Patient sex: M
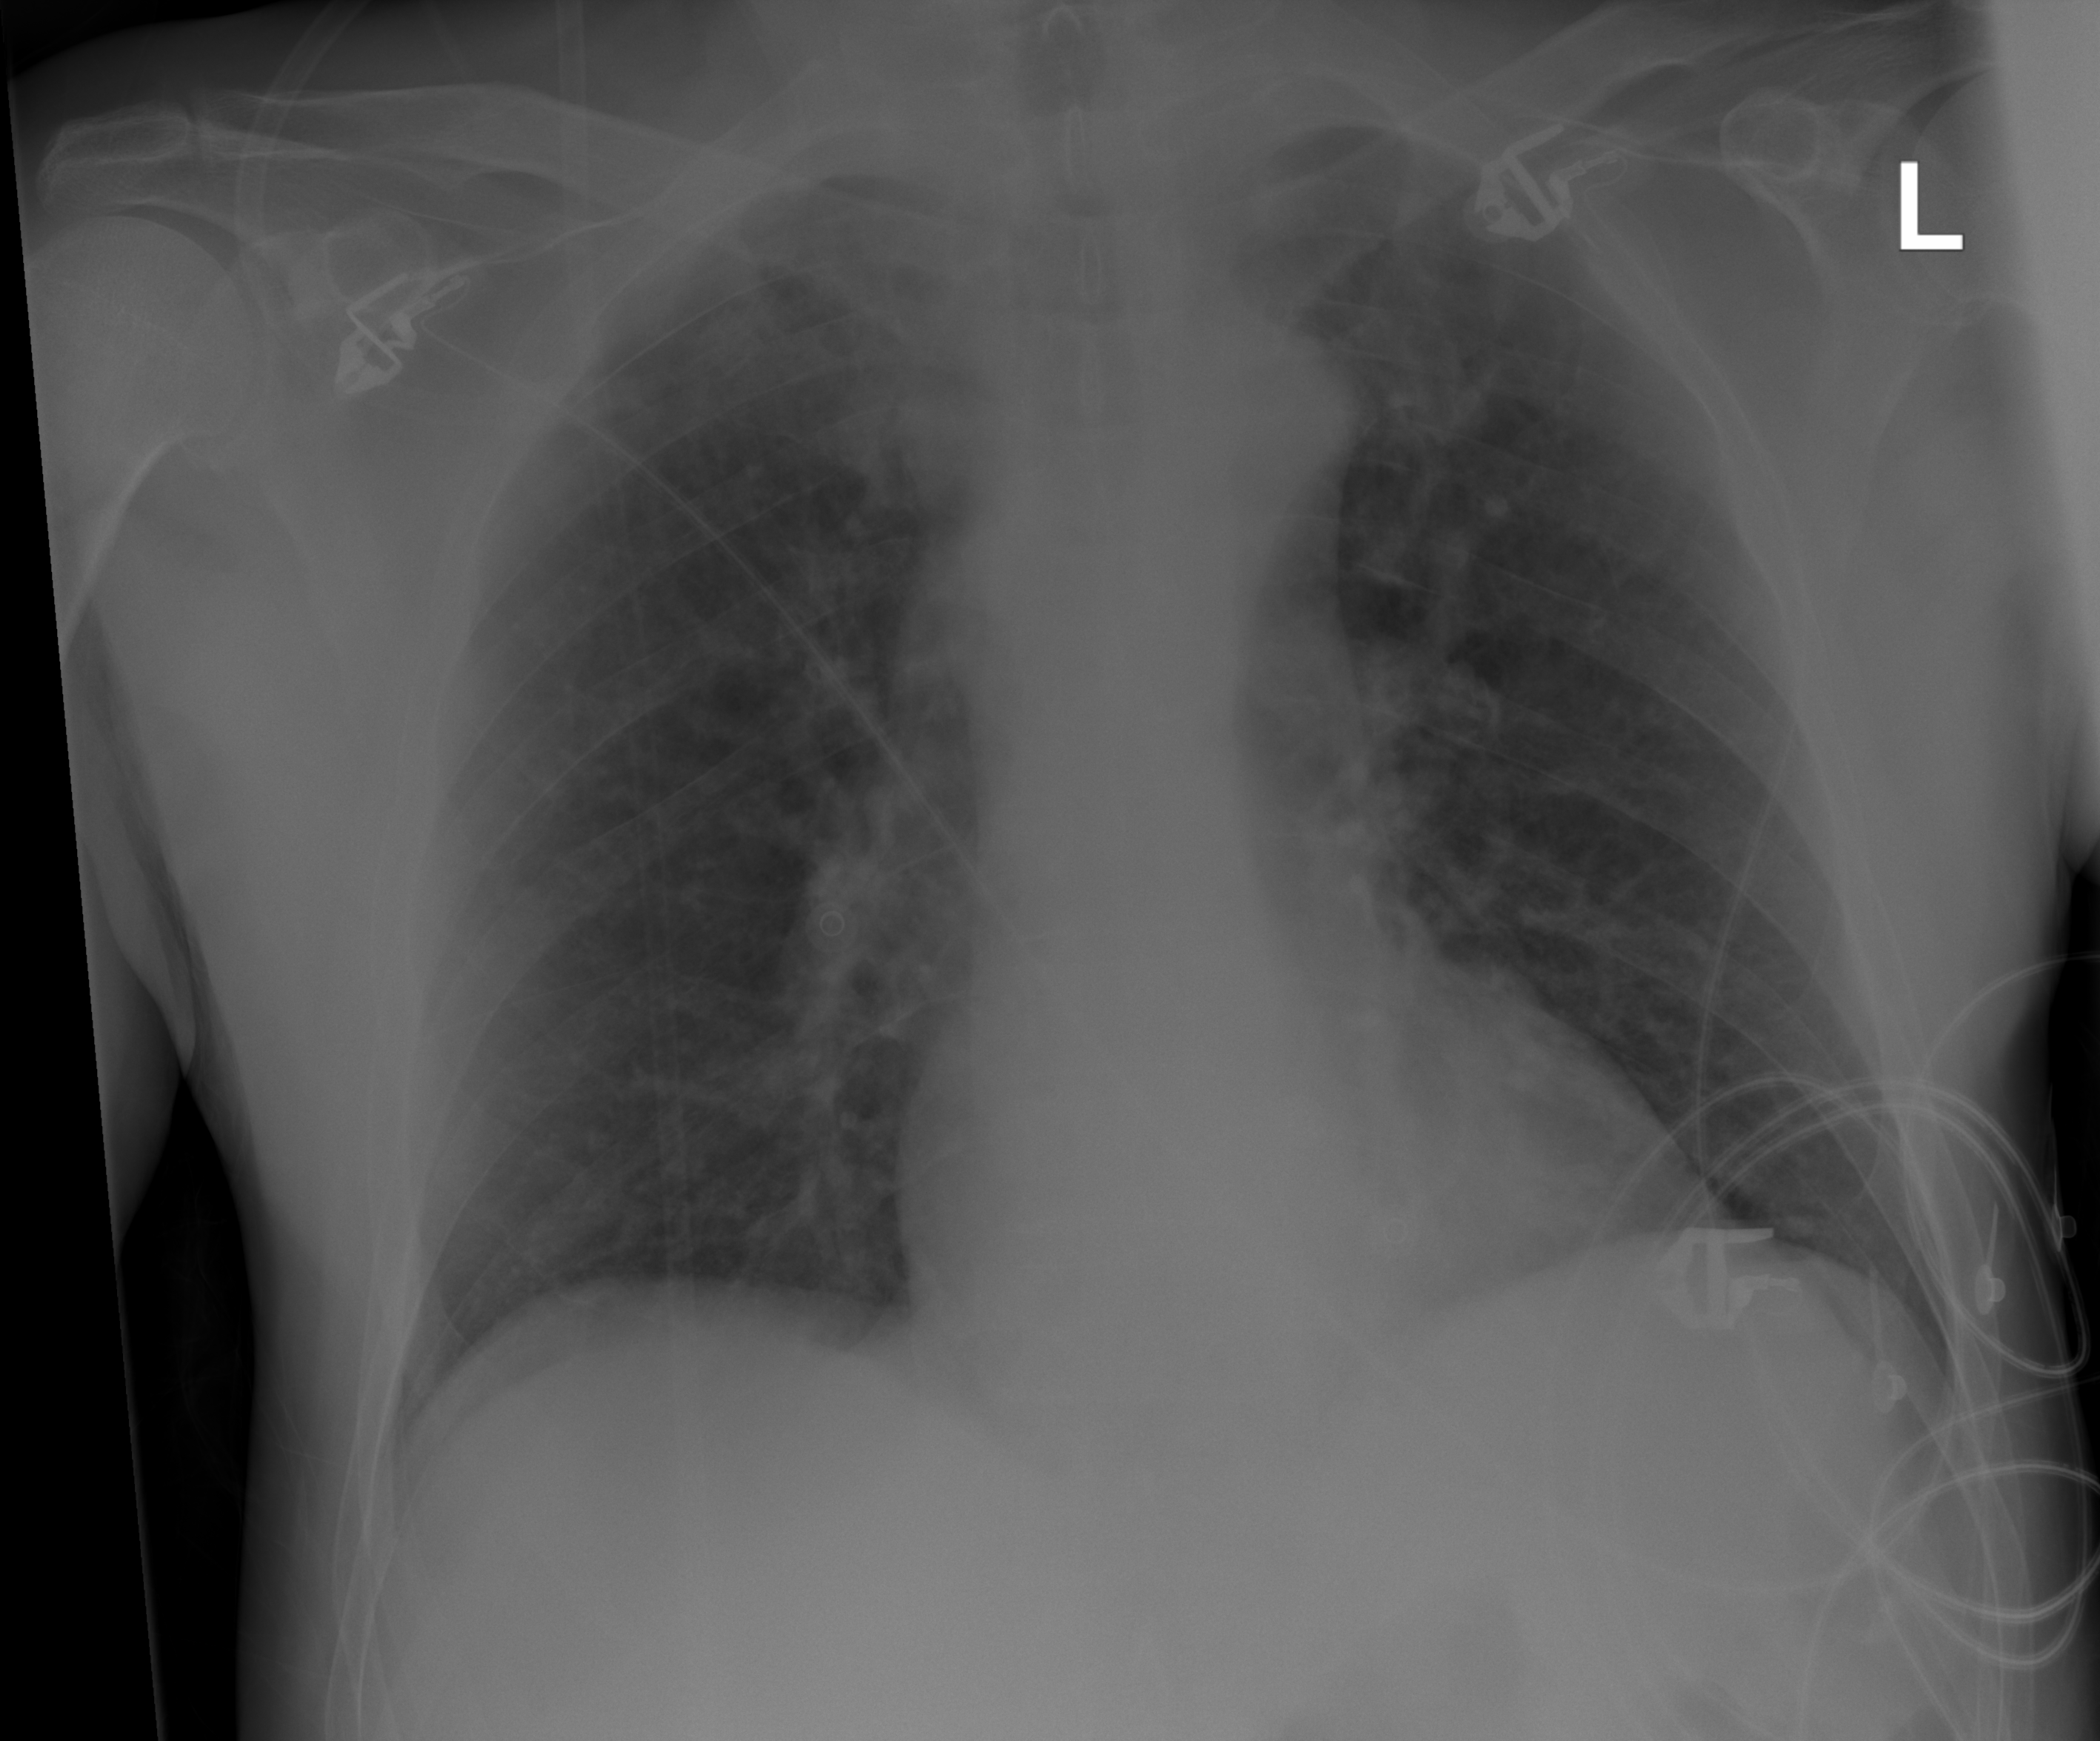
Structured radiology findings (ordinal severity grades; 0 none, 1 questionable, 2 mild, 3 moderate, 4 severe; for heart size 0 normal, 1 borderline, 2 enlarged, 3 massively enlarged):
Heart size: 0
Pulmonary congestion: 0
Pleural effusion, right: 0
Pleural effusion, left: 0
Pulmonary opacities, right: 0
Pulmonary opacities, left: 0
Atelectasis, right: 1
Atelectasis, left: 1